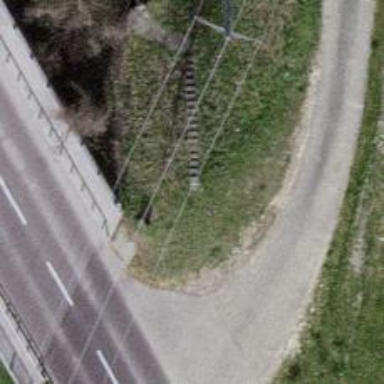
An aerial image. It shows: Road with steps.